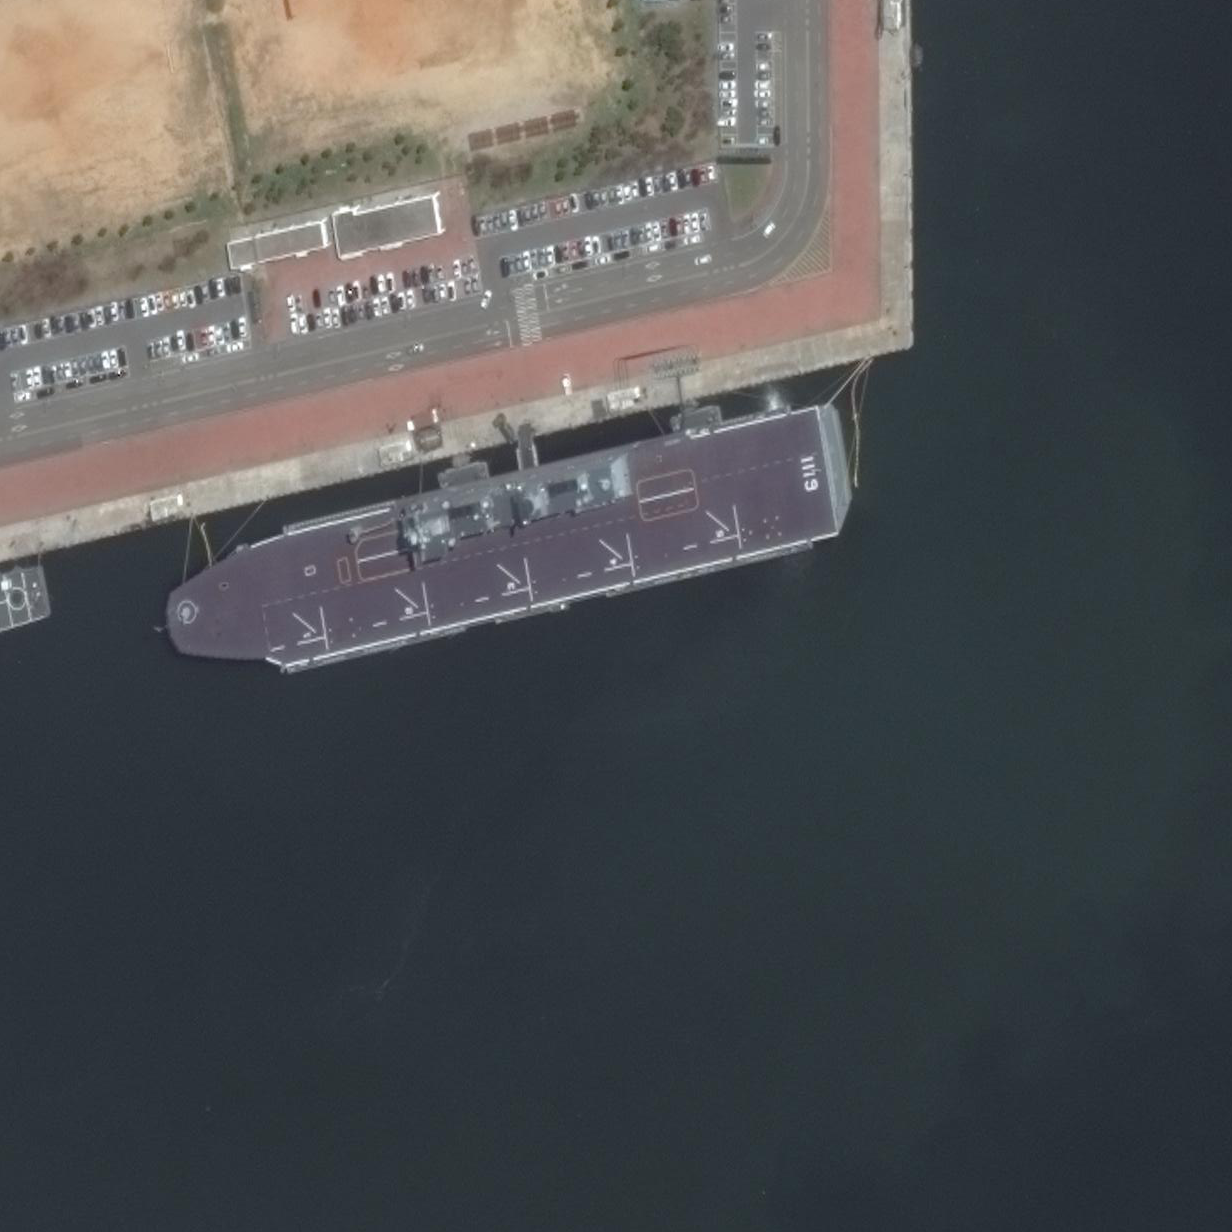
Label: assault